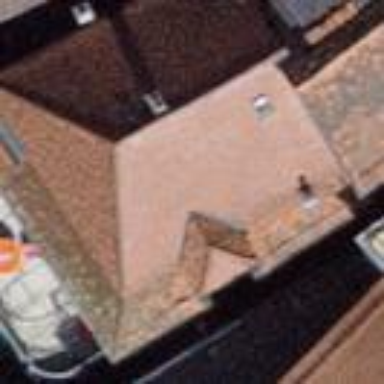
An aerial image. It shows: Building with hipped roof.